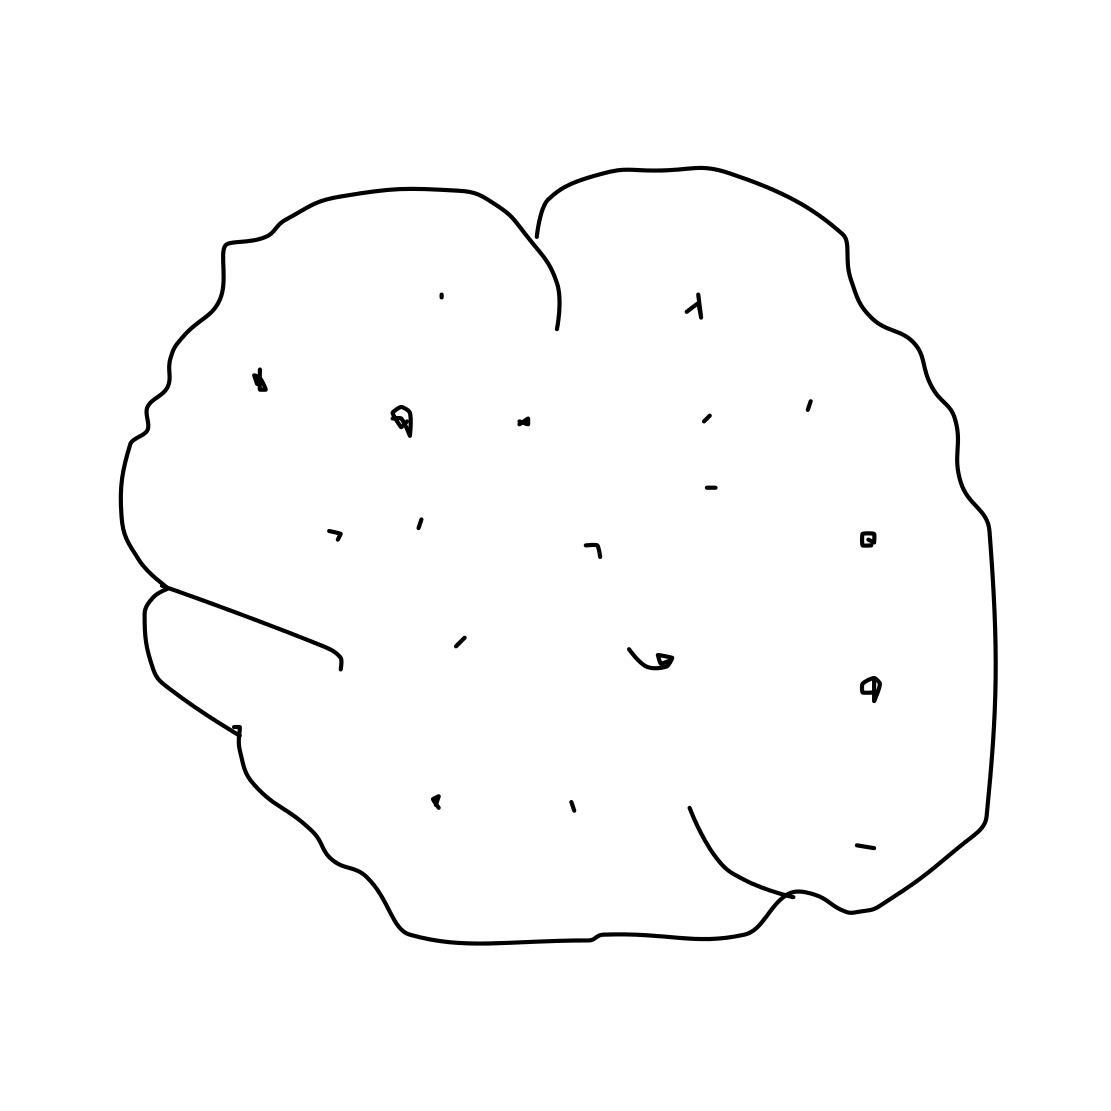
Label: bush